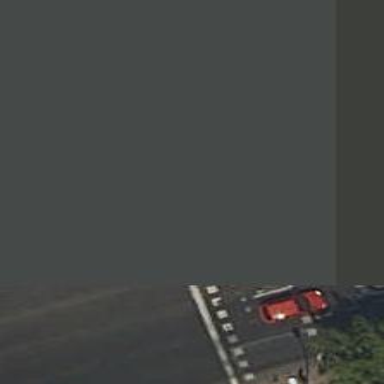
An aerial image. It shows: Road with traffic signals at the crossing.